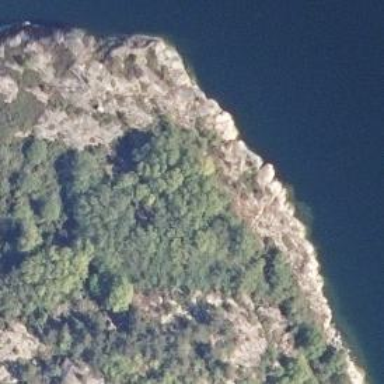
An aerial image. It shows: Natural cliff.